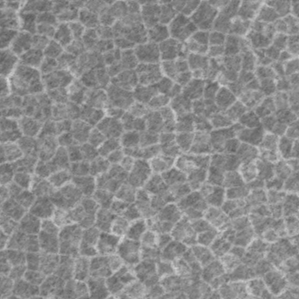
Label: frost